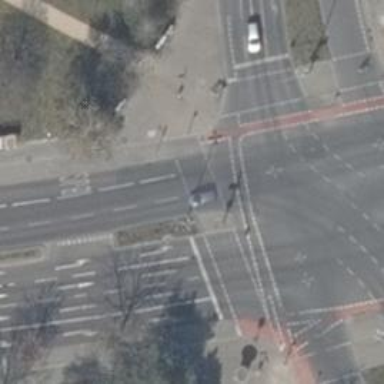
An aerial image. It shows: Footway that serves as traffic island.